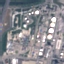
Land use / land cover: Industrial